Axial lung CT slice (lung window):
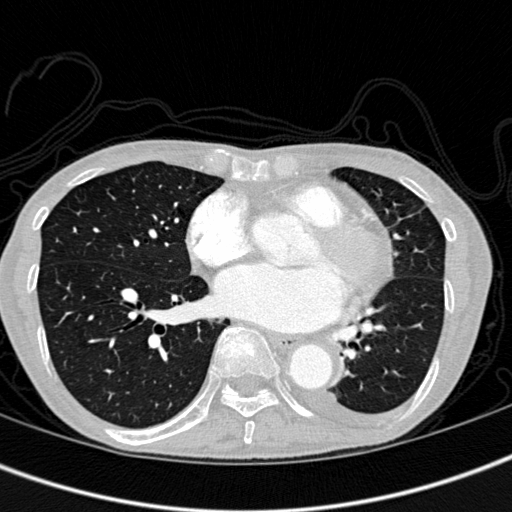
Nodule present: no